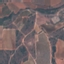
Land use / land cover: PermanentCrop